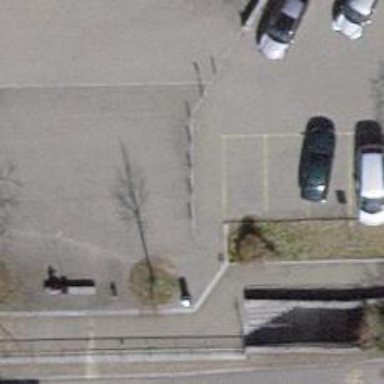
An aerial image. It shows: Bollard barrier.